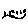
Label: smiley face